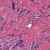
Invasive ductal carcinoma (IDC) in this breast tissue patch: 1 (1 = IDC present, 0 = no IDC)